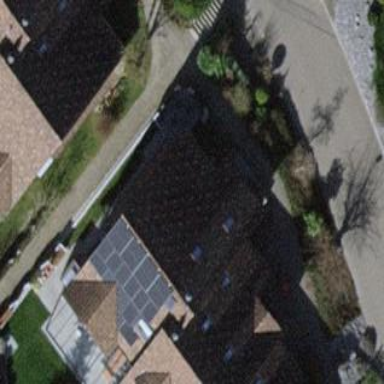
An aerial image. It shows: Terrace building.